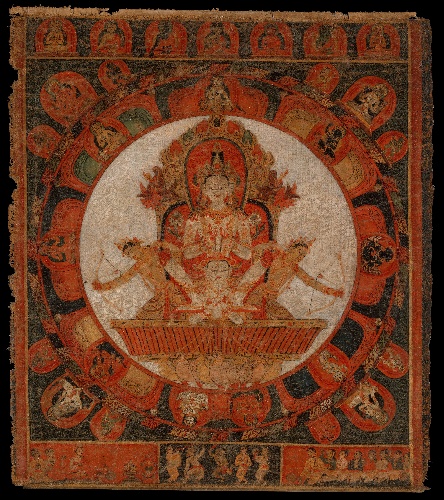
Date: late 14th–early 15th century
Object type: Tangka
Classification: Paintings
Medium: Distemper on cloth
Culture: Nepal (Kathmandu Valley)
Period: early Malla period
Dimensions: Overall: 16 x 14 1/4 in. (40.6 x 36.2 cm)
Department: Asian Art
Credit line: Gift of Mr. and Mrs. Uzi Zucker, 1981
Accession year: 1981
Repository: Metropolitan Museum of Art, New York, NY
Tags: Buddhism|Chariots|Bodhisattvas|Buddha|Geese